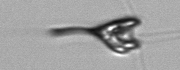
Label: Pyramimonas_longicauda